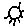
Label: sun